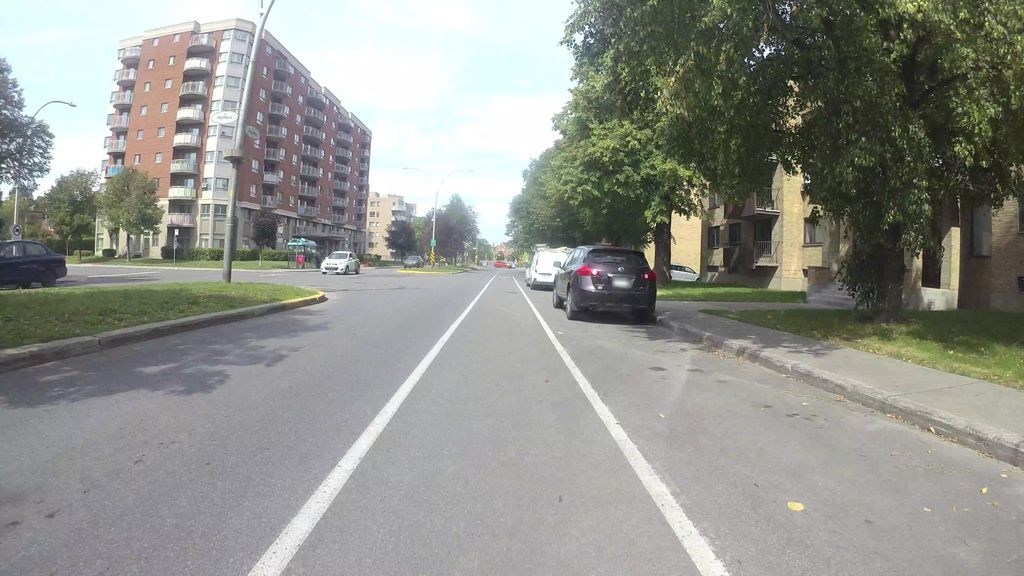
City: montreal